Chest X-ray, AP view. Patient: 60 years old, sex F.
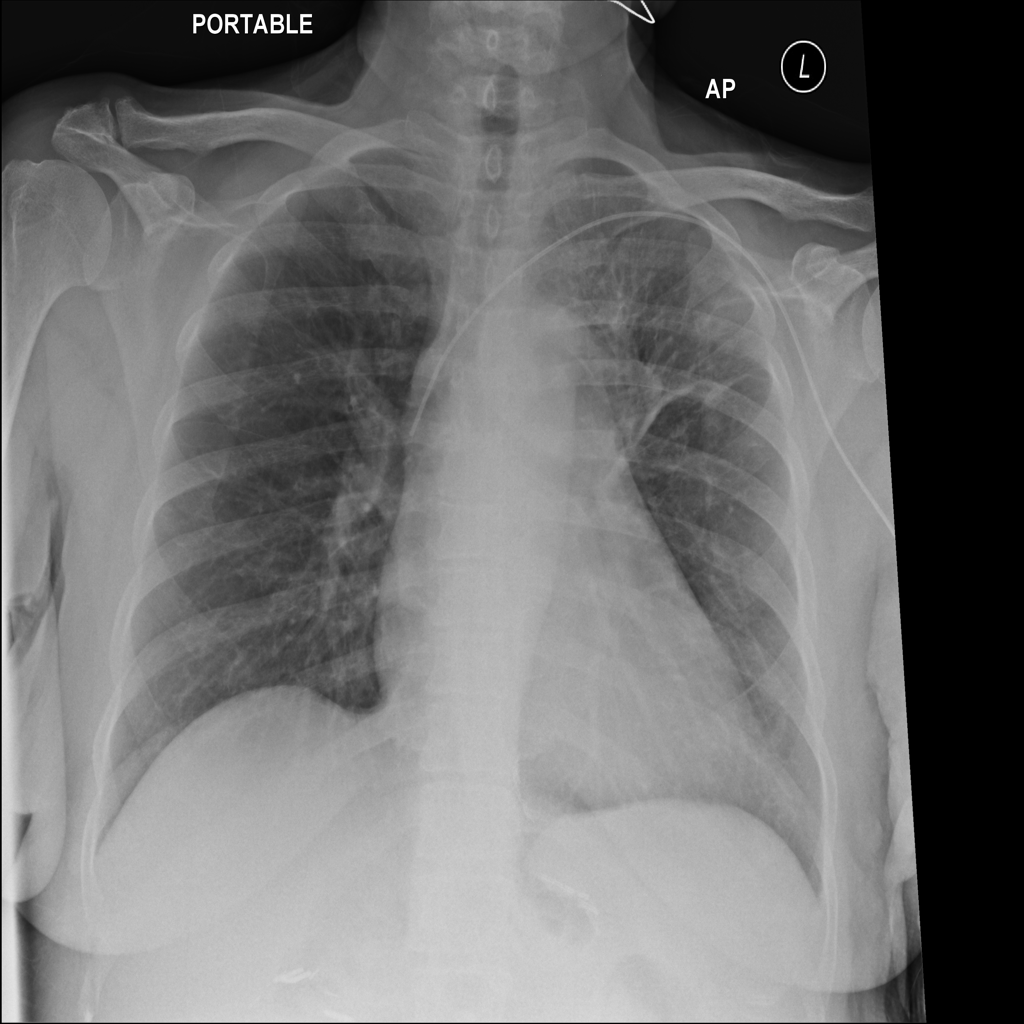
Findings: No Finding